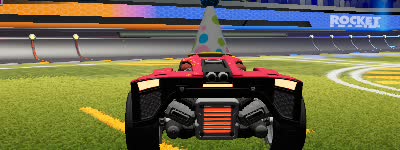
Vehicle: breakout